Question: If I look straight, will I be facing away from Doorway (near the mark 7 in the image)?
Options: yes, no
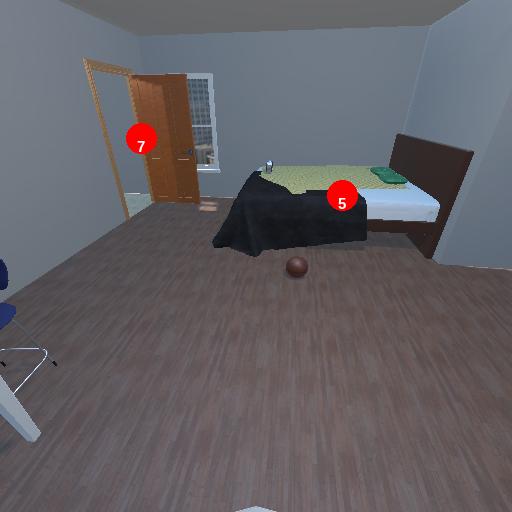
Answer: yes